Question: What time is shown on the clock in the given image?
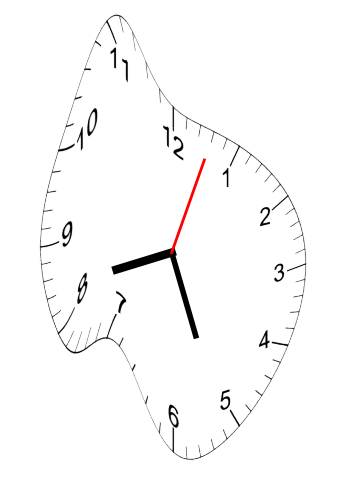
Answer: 08:26:03